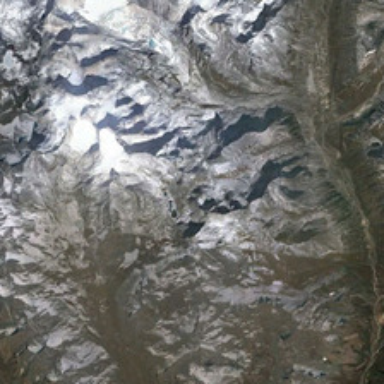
Many white snows cover a part of a khaki mountain .